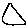
Label: triangle